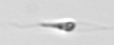
Label: flagellate_morphotype3